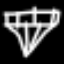
Label: diamond